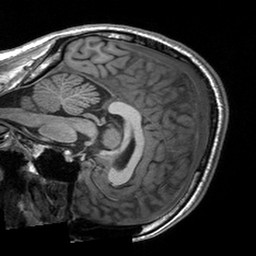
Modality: T1w
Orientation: sagittal
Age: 25
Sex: male
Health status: healthy
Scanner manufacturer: siemens
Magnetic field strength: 3 T
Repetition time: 2 s
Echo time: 0.00197 s